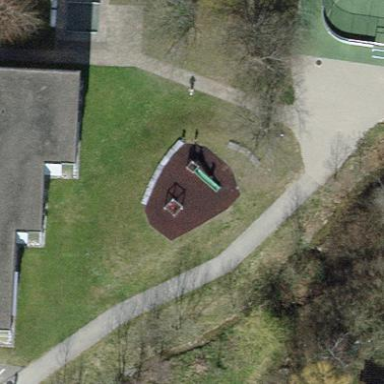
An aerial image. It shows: Playground area for leisure activities on the land.